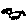
Label: cat